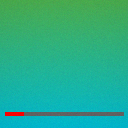
Screen state: on